Question: I have UserExams tables shown below
I need to display like 'FirstName, First, Second, Final'
I've tried using PIVOT but the aggregation function don't return all StudentMarks
'''
select *
from
(
SELECT Users.FirstName,
ExamsNames.Name,
UserExams.StudentMark
FROM Exams INNER JOIN ExamsNames ON Exams.ExamNameID = ExamsNames.ExamsNamesID
INNER JOIN UserExams ON Exams.ExamID = UserExams.ExamID
INNER JOIN Users ON UserExams.UserID = Users.UserID
)t
PIVOT
(
min(StudentMark)
for Name in ([First],[Second],[Final])
)p
'''

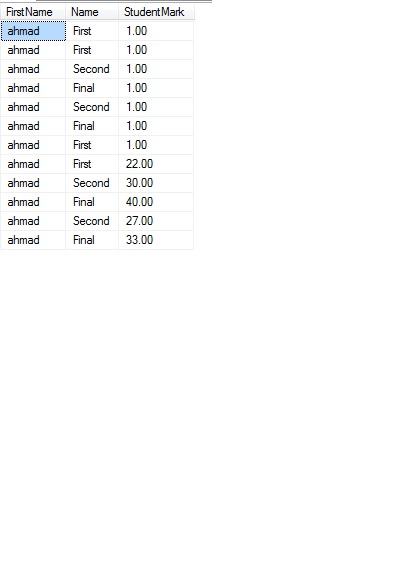
Answer: The way your current query is written you are going to return one 'min(StudentMark)' for each exam in 'Name'. If you want to return multiple values for each exam, then you will want to include another column that will give you distinct rows - I would suggest using 'row_number':
'''
select FirstName, [First],[Second],[Final]
from
(
SELECT Users.FirstName,
ExamsNames.Name,
UserExams.StudentMark,
row_number() over(partition by Users.FirstName, ExamsNames.Name
order by UserExams.StudentMark) seq
FROM Exams
INNER JOIN ExamsNames ON Exams.ExamNameID = ExamsNames.ExamsNamesID
INNER JOIN UserExams ON Exams.ExamID = UserExams.ExamID
INNER JOIN Users ON UserExams.UserID = Users.UserID
)t
PIVOT
(
min(StudentMark)
for Name in ([First],[Second],[Final])
)p
'''